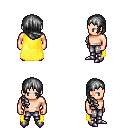
a pixel art fantasy rpg character, male body template, human, light skin, yellow cape, metal pants, gray right-swept hairstyle, metal boots, four views (front, back, left, right), 2x2 character sprite sheet, small pixel art, hard edges, no anti-aliasing